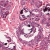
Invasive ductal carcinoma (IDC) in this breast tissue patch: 0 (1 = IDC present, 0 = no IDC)